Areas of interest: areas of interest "Flower, Bird, Fish, and Insect Market"
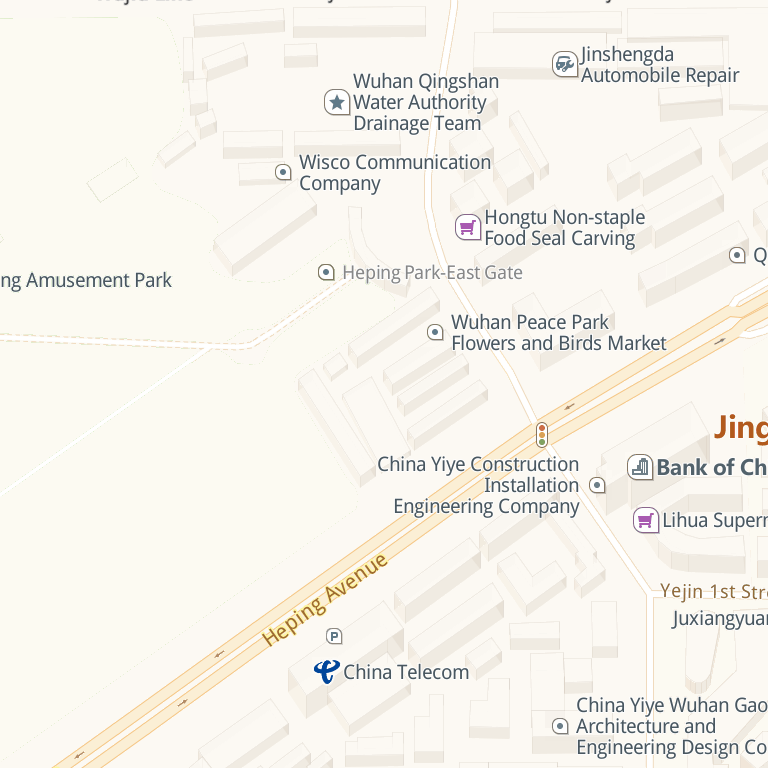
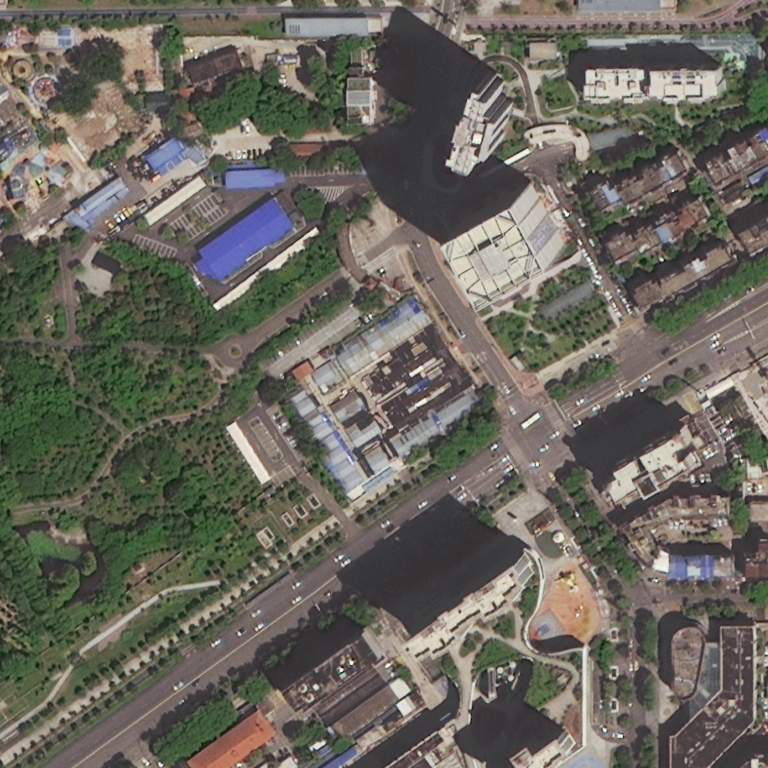